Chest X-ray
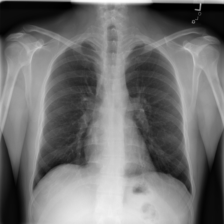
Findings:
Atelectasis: negative
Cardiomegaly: negative
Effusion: negative
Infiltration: negative
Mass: negative
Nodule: negative
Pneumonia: negative
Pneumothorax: negative
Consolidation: negative
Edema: negative
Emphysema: negative
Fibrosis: negative
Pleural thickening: negative
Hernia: negative